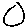
Label: circle